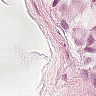
Metastatic tissue present: yes